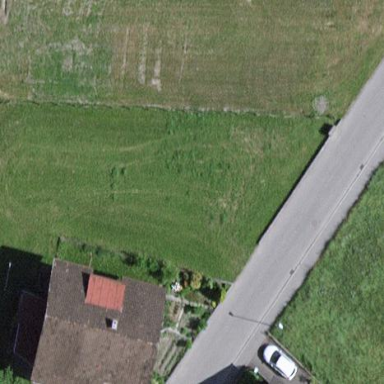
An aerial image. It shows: Area covered with grass.